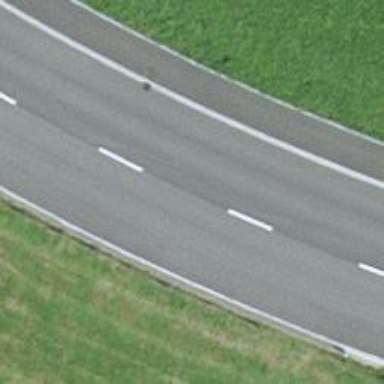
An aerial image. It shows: Primary highway with asphalt surface. It also has lane for cyclists on both sides.